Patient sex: M
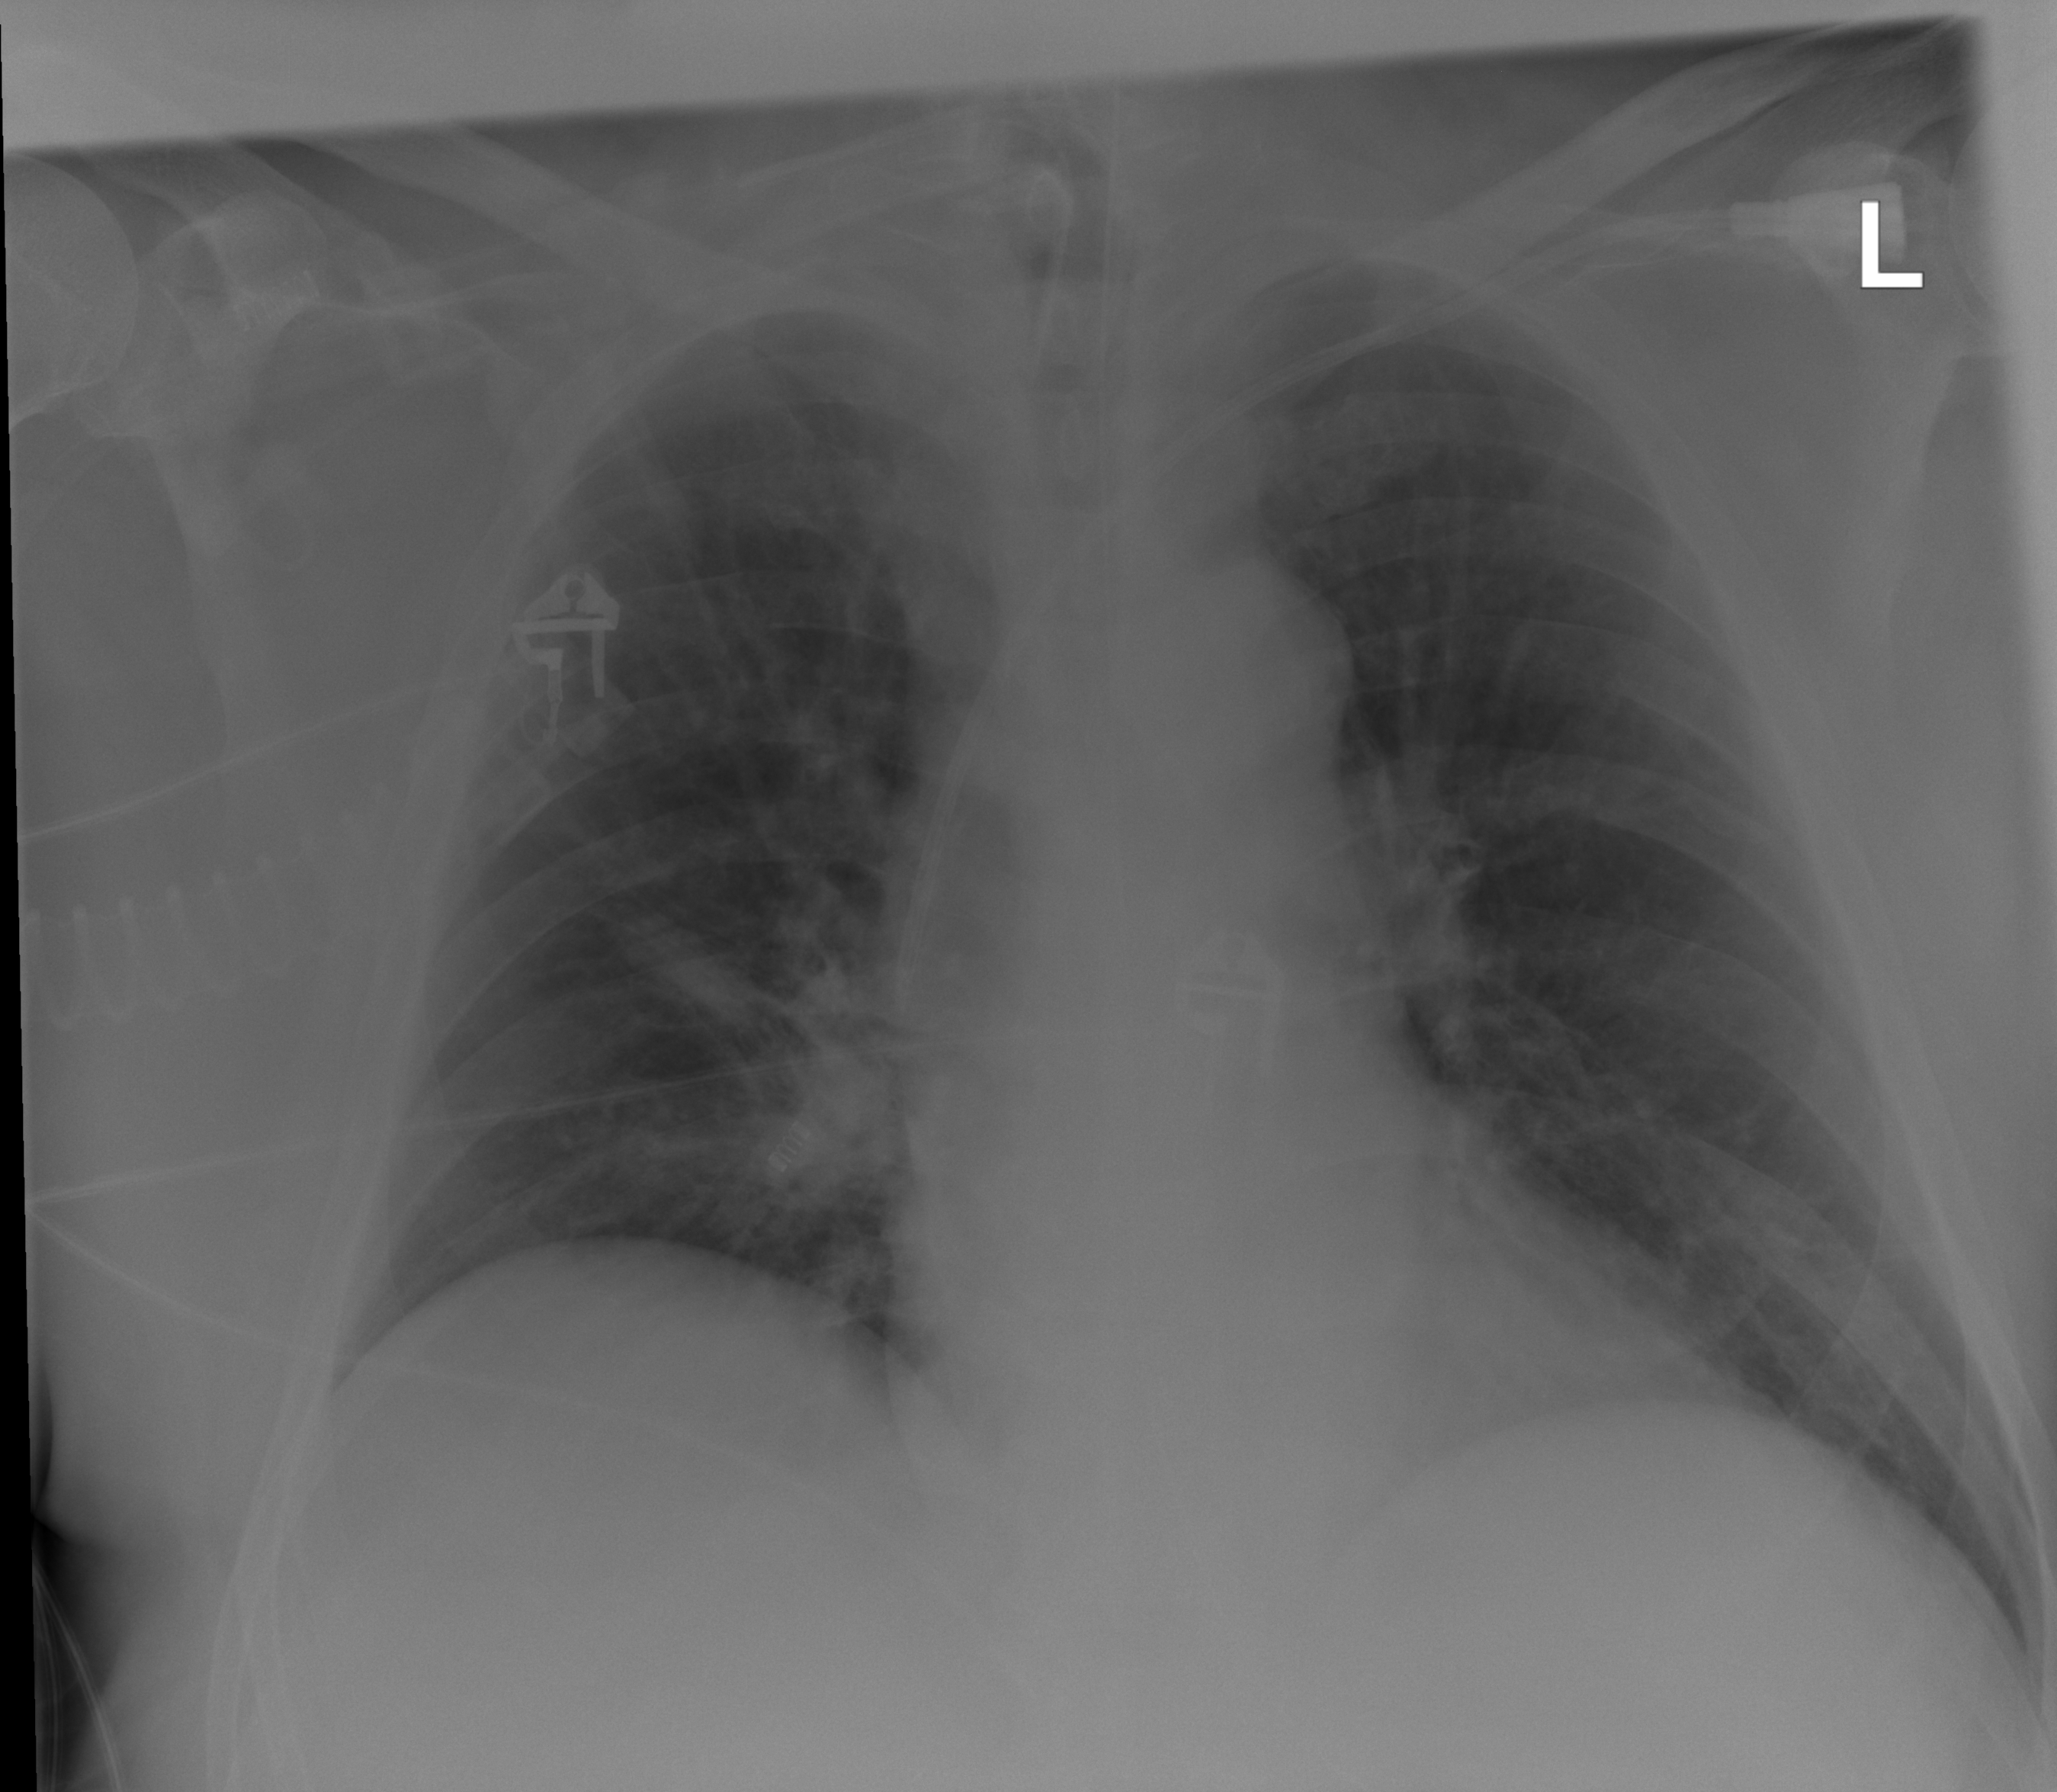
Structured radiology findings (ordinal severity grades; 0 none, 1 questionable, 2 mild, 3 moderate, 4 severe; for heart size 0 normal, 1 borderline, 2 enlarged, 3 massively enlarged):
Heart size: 0
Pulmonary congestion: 2
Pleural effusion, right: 0
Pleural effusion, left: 0
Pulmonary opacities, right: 1
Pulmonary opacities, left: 0
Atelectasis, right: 0
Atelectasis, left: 0